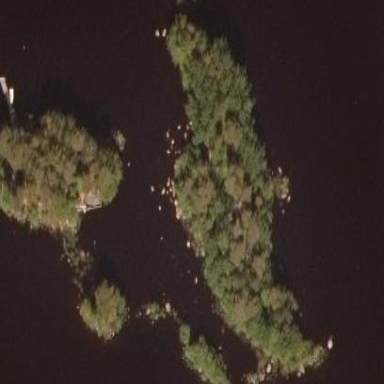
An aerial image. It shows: Islet.